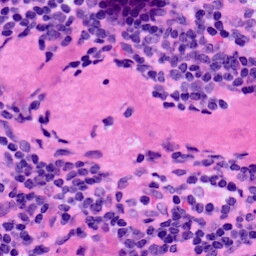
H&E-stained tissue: LymphNode